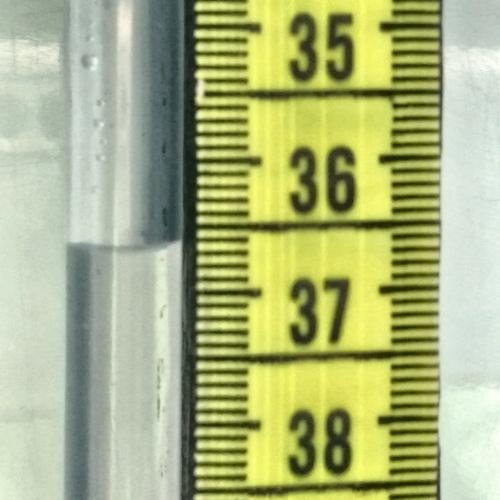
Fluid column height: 36.6 cm